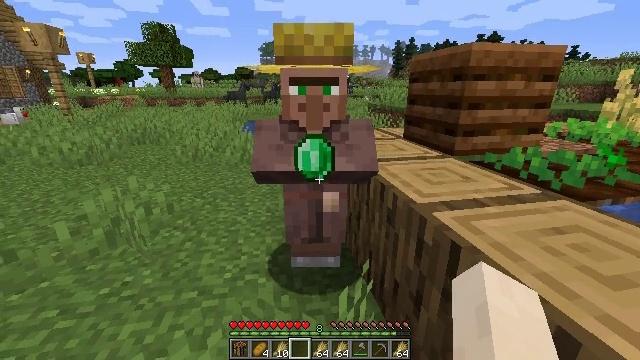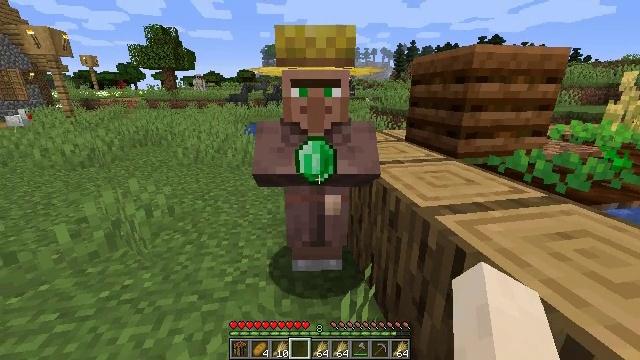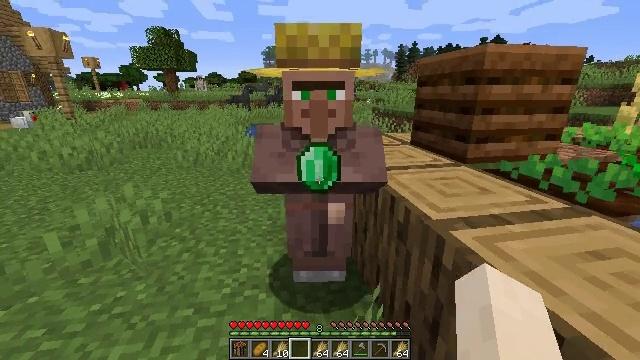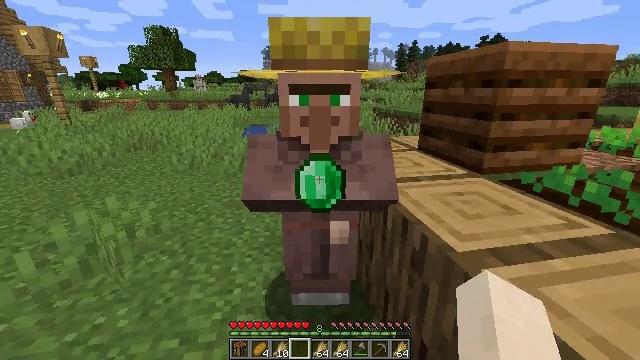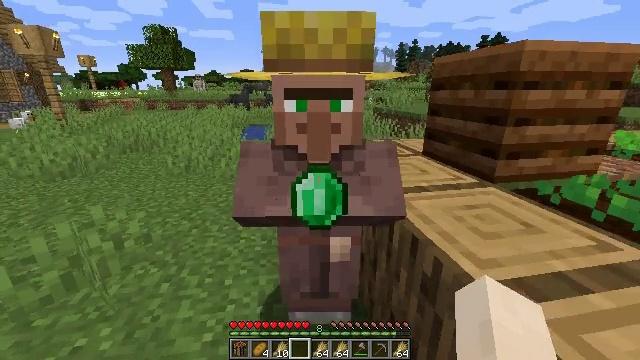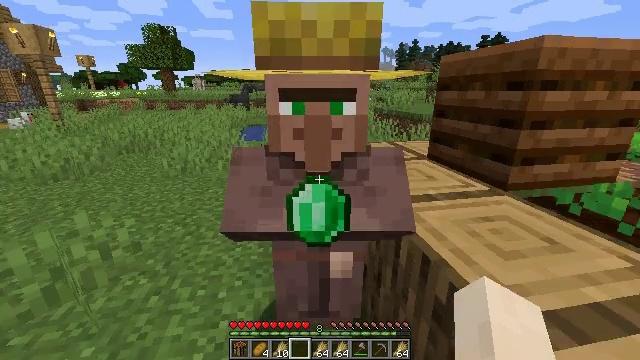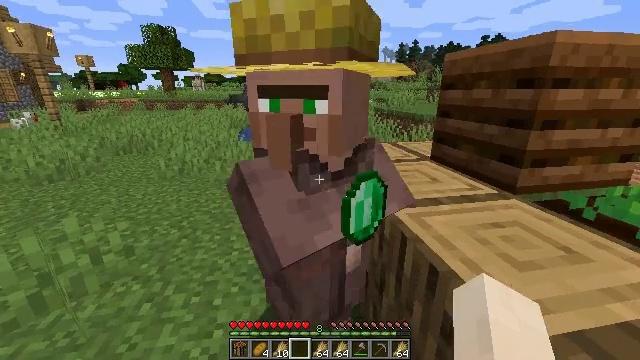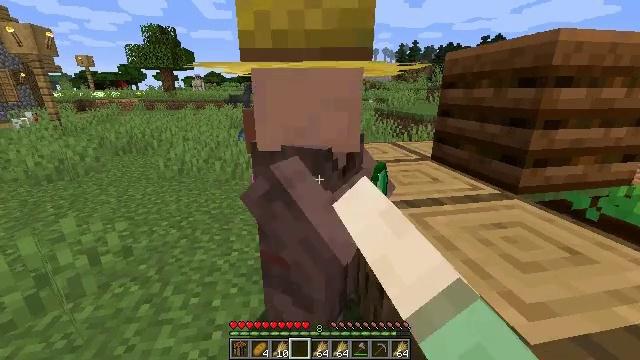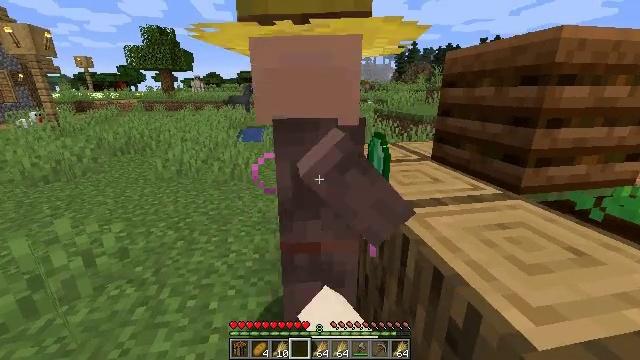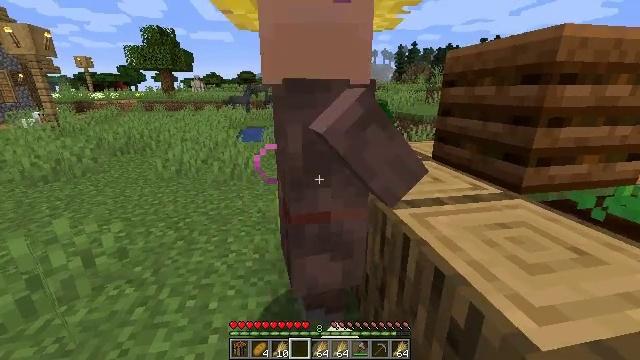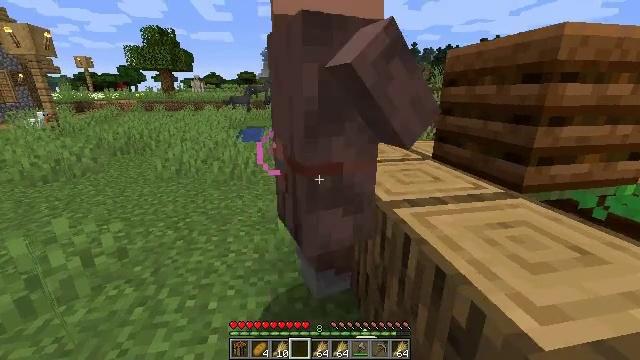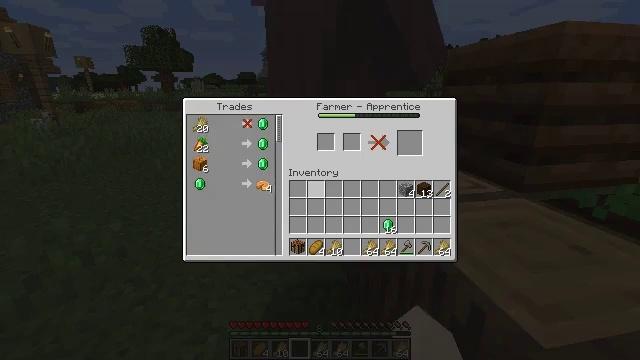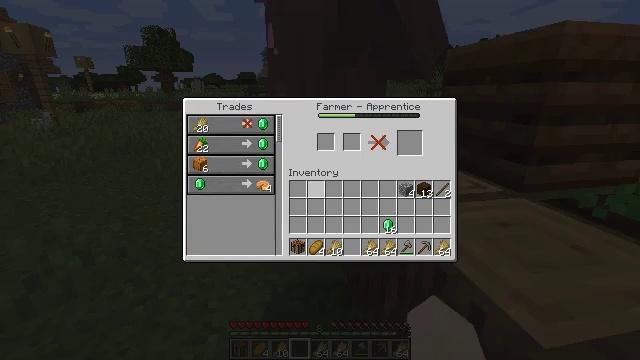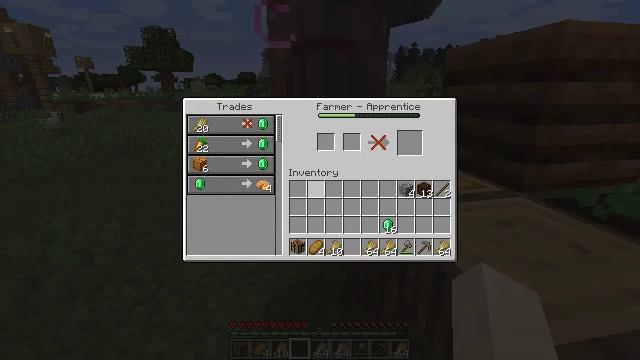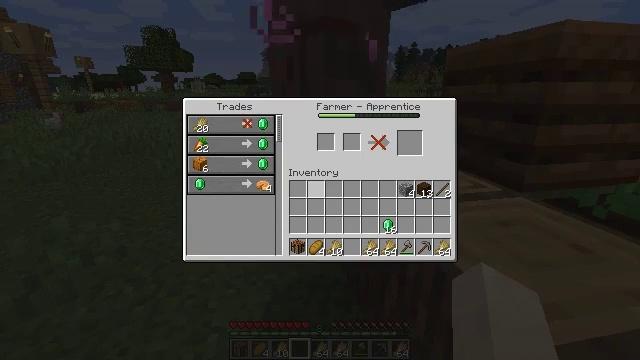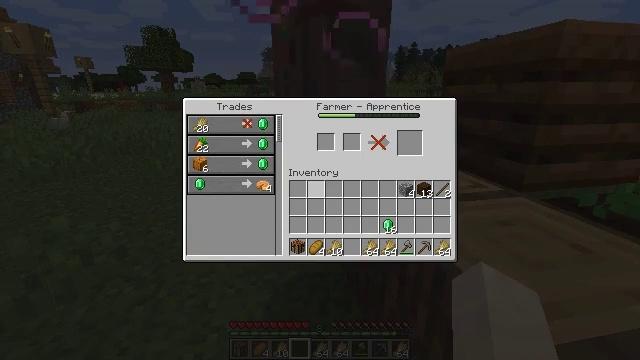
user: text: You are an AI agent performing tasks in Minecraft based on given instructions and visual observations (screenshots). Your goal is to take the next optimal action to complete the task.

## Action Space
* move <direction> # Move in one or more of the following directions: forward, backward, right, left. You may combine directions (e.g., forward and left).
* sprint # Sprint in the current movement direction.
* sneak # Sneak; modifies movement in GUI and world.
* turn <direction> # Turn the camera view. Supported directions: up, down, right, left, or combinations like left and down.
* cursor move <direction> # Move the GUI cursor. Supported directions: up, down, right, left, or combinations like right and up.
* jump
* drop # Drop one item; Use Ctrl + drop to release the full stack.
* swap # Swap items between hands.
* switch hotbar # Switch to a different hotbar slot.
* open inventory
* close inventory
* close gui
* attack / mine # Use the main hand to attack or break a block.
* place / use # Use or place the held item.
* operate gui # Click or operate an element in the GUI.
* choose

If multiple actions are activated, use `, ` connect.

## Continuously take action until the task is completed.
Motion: motion action
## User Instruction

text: Prepare a pumpkin pie at the crafting table.
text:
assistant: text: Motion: move forward
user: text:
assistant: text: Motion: move forward
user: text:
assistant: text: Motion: move forward
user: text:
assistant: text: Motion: move forward
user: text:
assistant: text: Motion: no_op
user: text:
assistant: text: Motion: use / place
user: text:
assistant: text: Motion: use / place
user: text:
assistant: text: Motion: use / place
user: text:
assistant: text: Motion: no_op
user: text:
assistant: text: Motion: no_op
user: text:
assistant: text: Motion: no_op
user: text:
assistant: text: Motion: no_op
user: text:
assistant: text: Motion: no_op
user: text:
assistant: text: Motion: no_op
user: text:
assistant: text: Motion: no_op
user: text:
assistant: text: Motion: no_op
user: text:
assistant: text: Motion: no_op
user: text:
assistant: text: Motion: no_op
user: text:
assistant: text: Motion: no_op
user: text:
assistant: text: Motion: no_op
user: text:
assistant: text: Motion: no_op
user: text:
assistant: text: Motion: cursor move left
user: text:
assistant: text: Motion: cursor move left and up
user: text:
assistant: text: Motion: cursor move left and up
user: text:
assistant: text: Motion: no_op
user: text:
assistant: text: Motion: no_op
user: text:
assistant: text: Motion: no_op
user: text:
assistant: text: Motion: no_op
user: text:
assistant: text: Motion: no_op
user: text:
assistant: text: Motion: cursor move right and down